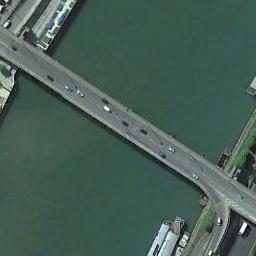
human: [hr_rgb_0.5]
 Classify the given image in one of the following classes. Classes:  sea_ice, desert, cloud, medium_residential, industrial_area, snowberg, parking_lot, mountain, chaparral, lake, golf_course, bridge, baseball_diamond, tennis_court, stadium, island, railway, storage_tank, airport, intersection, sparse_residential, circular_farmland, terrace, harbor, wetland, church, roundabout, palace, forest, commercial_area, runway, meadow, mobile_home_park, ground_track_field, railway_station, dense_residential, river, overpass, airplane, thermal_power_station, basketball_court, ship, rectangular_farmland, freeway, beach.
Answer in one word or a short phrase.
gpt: bridge